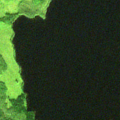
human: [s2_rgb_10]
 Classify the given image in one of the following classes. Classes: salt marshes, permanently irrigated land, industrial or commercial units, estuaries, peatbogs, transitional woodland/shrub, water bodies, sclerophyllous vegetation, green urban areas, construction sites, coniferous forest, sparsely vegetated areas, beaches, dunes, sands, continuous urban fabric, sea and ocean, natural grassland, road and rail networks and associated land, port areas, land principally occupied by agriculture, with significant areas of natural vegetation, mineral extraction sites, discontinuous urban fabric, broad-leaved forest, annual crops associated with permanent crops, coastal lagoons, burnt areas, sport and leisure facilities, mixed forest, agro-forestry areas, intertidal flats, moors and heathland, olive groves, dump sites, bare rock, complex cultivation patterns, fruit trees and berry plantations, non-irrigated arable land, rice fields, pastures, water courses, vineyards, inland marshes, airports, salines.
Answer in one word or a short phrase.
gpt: coniferous forest, mixed forest, water bodies